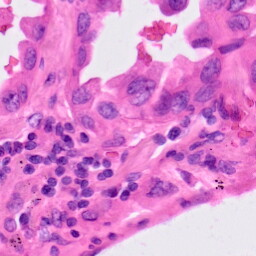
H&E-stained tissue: Lung